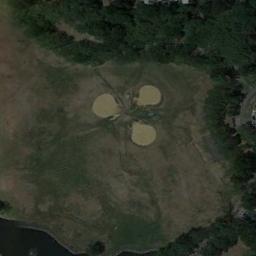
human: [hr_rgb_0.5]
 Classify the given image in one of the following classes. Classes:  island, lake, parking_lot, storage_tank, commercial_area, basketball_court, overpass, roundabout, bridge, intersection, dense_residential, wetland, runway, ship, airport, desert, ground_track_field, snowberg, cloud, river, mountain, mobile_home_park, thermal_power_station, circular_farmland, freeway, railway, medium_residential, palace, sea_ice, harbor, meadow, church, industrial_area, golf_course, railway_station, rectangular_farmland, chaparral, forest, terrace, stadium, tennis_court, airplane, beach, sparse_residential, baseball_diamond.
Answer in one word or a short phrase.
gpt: baseball_diamond